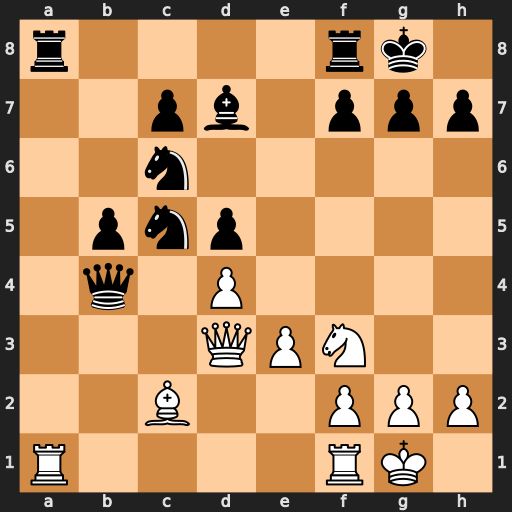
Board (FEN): r4rk1/2pb1ppp/2n5/1pnp4/1q1P4/3QPN2/2B2PPP/R4RK1
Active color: w
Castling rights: -
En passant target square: -
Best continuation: Qxh7#